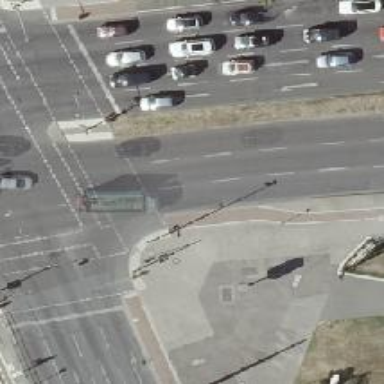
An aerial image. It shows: Separate sidewalk next to cycleway.